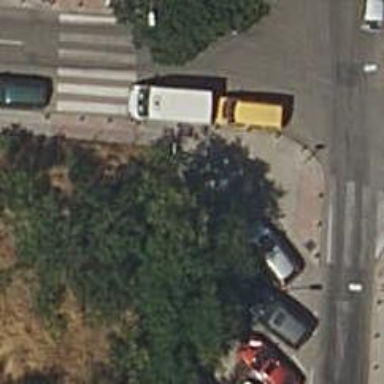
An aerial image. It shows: Bollard barrier.